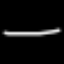
Label: line